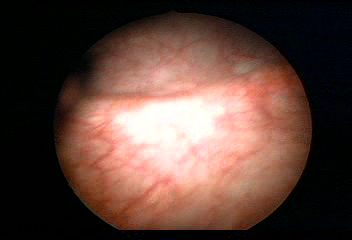
Modality: WLC
Class: Normal mucosa
Bladder cancer association: No